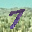
Label: 7